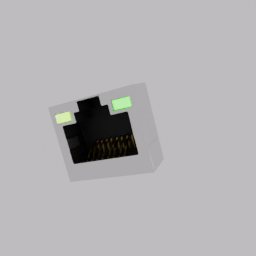
Label: electronics